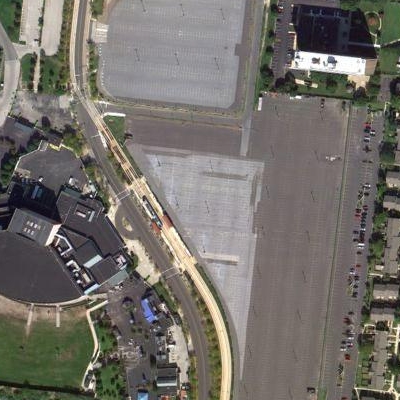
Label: gParking